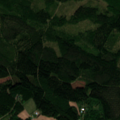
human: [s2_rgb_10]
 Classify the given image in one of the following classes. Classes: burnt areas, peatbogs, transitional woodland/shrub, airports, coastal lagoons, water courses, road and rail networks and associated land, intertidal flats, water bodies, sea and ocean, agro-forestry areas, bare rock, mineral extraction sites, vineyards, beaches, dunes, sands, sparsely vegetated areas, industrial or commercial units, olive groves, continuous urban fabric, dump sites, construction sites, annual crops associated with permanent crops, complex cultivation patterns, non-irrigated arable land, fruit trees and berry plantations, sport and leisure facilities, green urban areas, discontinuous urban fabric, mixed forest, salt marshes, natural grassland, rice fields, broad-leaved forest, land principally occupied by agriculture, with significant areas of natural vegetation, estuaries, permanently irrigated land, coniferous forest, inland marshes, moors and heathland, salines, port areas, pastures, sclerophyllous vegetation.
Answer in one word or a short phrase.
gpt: coniferous forest, mixed forest, transitional woodland/shrub